Aerial crown-view tile of a tropical tree (Barro Colorado Island, Panama), acquired 20241112:
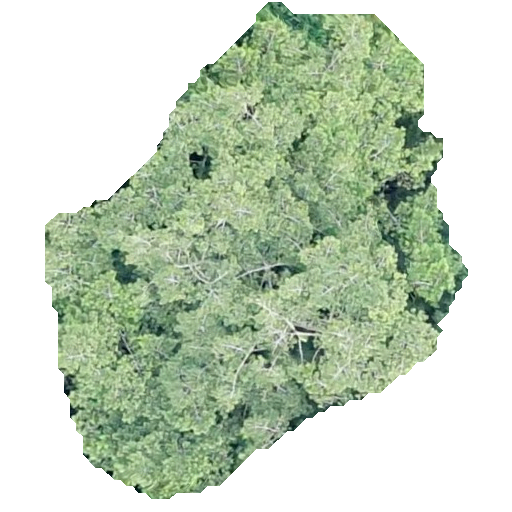
Species: Virola fosteri
GBIF accepted scientific name: Virola fosteri
Crown area: 211.337 m²